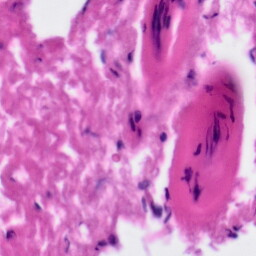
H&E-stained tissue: Tonsil